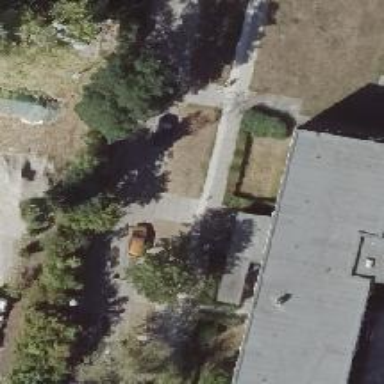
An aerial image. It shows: Concrete sidewalk along the footway.